Field crop: maize
Growth stage: 1
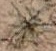
Species: salsola